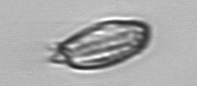
Label: Katodinium_or_Torodinium